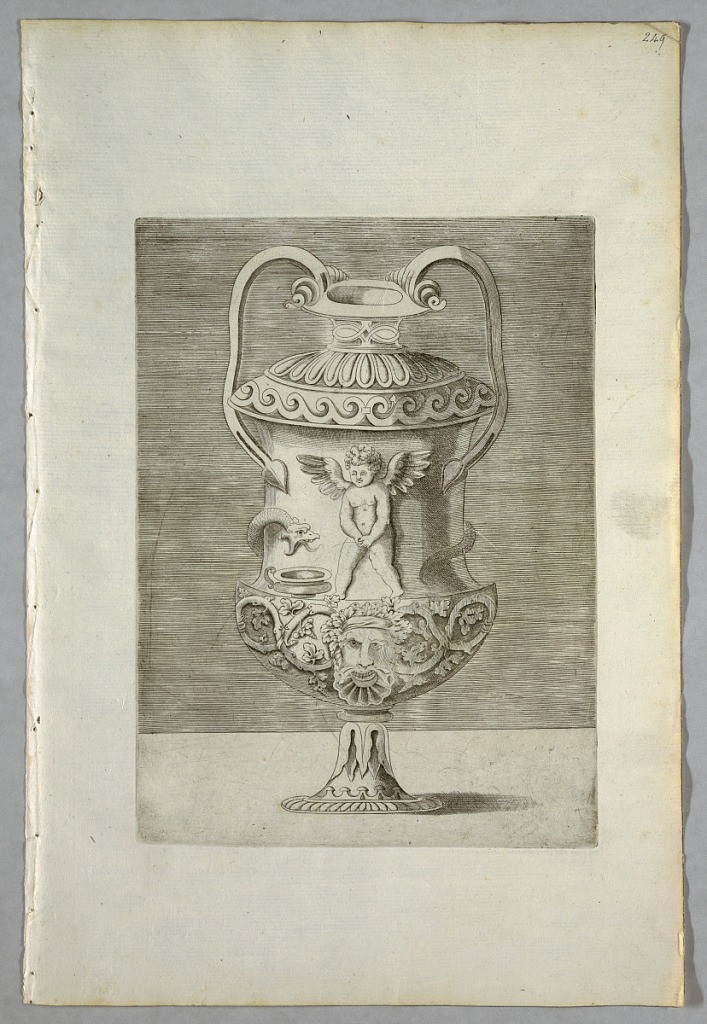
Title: Vase (Plate 9 of a Series)
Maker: Enea Vico, Italian, 1523–1567
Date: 1543
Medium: Black ink on paper
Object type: Print
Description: Vertical rectangle. An urn with two handles. On the body is seen a winged putto urinating into a bowl near which is a serpent. Below, a mascaron.